Question: First I want to say I am beginner in Java / Web development (but with great experience in programming and analysis). I search several surveys in several locations, not finding a solution to the problem that I think is configuration.
The story:
I implemented an Applet that uses javax.smartcardio for the ATR, this works fine without any problems! This applet must "transmit" the collected information to a web page that uses javascript (inside the script of this page), I opted to pass the information in json format and chose Gson for this... Running the applet inside the IDE this works fine!!! Running inside the browser (local IIS 7.5 server) this not work, showme a error: "Uncaught Error: java.lang.InvocationTargetException".
In first time I saw that the IIS log showed the following line:
2014-01-14 02:42:35 127.0.0.1 GET /com/google/gson/Gson.class - 80 - 127.0.0.1 Mozilla/4.0+(Windows+7+6.1)+Java/1.7.0_45 404 0 2 2
Looking at the contents of the JAR file I could see that the missing gson jar files...
I found that should put the files into WEB-INF \ lib directory of the project, it did not exist and Deployment Assembly also not too ... To fix this, I changed Project Facet (add Dynamic Web Module).
Now there is a folder: WebContent \ WEB-INF \ lib
I copied and pasted the three files from the explorer windows Gson ...
I added the files in deplyment Assembly and now they are in the exported JAR file but the same error keeps happening.
Note: There NOT is a security problem, the applet is signed, after removing gson functions and my method return the ATR code (string) directly the applet works fine.
Any step by step tutorial to "install" for it???
Thanks in advance!
Screen images:

RESUMING
The applet works fine, all functions work, except the function using GSON... In my local server (IIS 7.5) I create a site, and inside this site I put the files: index.html ; MyApplet.jar ; \scrits\Myscript.js Inside de MyApplet.jar file exists many files .class ; .classpath ; project and two folders (META-INF and WebContent with WEB-INF\lib and GSON jar files, three). The problem is: On execute the function using GSON it raise a error, in IIS log I see 404 for /com/google/gson/Gson.class
Applet Jar Content
'''
>C:\inetpub\wwwroot\Sistemas\BryDiscover>"C:\Program Files\Java\jdk1.7.0_45in\jar.exe" -
>tvf Bry.Discover.jar
>>"1636 Wed Jan 15 15:33:10 BRST 2014 META-INF/MANIFEST.MF"
>>"1841 Wed Jan 15 15:33:10 BRST 2014 META-INF/PABLOERN.SF"
>>"1207 Wed Jan 15 15:33:10 BRST 2014 META-INF/PABLOERN.DSA"
>>>"415 Tue Jan 14 14:24:56 BRST 2014 .classpath"
>>"1742 Tue Jan 14 00:39:04 BRST 2014 SmartCardInfoList.class"
>>"1418 Tue Jan 14 00:39:04 BRST 2014 SmartCardInfo.class"
>>>"925 Wed Jan 15 15:32:28 BRST 2014 BryDiscover$1.class"
>>>"927 Wed Jan 15 15:32:28 BRST 2014 BryDiscover$2.class"
>>>"921 Wed Jan 15 15:32:28 BRST 2014 BryDiscover$3.class"
>>>"917 Wed Jan 15 15:32:28 BRST 2014 BryDiscover$4.class"
>>>"923 Wed Jan 15 15:32:28 BRST 2014 BryDiscover$5.class"
>>>"917 Wed Jan 15 15:32:28 BRST 2014 BryDiscover$6.class"
>>"1027 Wed Jan 15 15:32:28 BRST 2014 BryDiscover$7.class"
>>"1419 Wed Jan 15 15:32:28 BRST 2014 BryDiscover$8.class"
>>"8905 Wed Jan 15 15:32:28 BRST 2014 BryDiscover.class"
>>"1045 Tue Jan 14 00:35:40 BRST 2014 .project"
>>>>"39 Tue Jan 14 00:35:38 BRST 2014 WebContent/META-INF/MANIFEST.MF"
"249351 Tue Jan 14 00:37:22 BRST 2014 WebContent/WEB-INF/lib/gson-2.2.4-javadoc.jar"
"127564 Tue Jan 14 00:37:22 BRST 2014 WebContent/WEB-INF/lib/gson-2.2.4-sources.jar"
"190418 Tue Jan 14 00:37:22 BRST 2014 WebContent/WEB-INF/lib/gson-2.2.4.jar"
'''
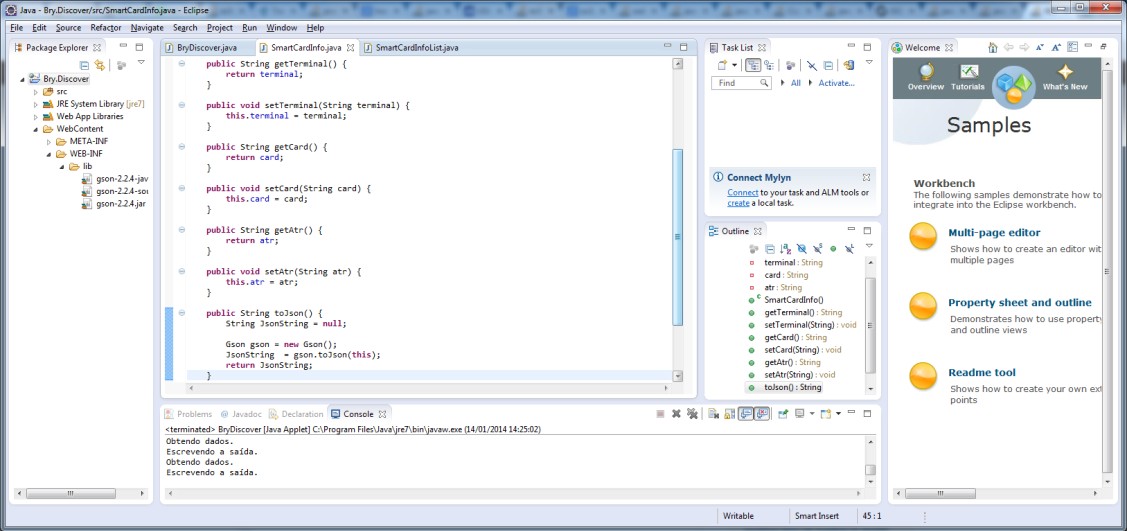
Answer: > WebContent \ WEB-INF \ lib
Try fetching your applet back from there, using a direct fetch in the browser address bar, to discover a 'not permitted' error (I think they are response codes in the 500 range).
If you cannot retrieve it by direct fetch, the Java Plug-In also cannot access it.
The applet needs to be moved to a place the 'WEB-INF' directory structure that is accessible to the browser/plug-in.
## Output of Jar command
'''
..
190418 Tue Jan 14 00:37:22 BRST 2014 WebContent/WEB-INF/lib/gson-2.2.4.jar
'''
The standard class-loaders are not designed to work with a 'Jar within a Jar'. It will be necessary to do either of:
- - 'gson-2.2.4.jar''archive''applet'